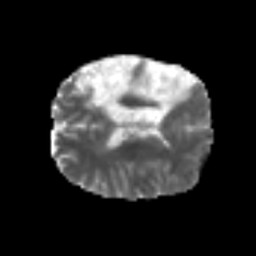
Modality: MD
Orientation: axial
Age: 49
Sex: male
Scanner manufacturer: siemens
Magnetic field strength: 3 T
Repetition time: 6.1 s
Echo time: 0.101 s